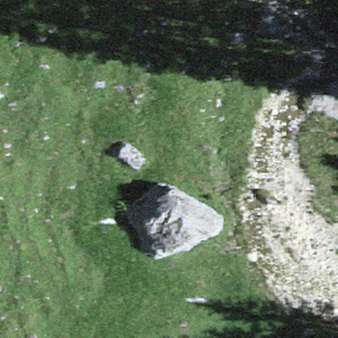
Label: bouldering_area